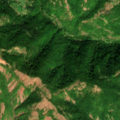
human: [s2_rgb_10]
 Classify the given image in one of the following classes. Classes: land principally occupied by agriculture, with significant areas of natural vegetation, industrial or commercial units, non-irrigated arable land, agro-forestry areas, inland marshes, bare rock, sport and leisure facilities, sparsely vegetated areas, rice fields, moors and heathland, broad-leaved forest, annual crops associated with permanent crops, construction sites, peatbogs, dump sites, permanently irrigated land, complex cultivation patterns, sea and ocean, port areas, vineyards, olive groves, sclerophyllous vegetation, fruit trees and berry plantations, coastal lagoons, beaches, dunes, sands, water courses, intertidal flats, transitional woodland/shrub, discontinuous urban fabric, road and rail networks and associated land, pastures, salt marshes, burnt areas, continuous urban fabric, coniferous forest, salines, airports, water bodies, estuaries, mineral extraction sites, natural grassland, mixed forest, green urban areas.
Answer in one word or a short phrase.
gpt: broad-leaved forest, transitional woodland/shrub